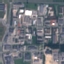
Land use / land cover class: Industrial